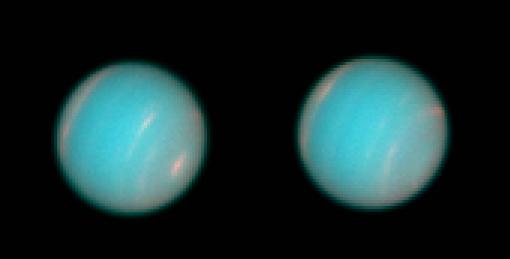
Hubble Space Telescope Wide Field Planetary Camera 2 Observations of Neptune Neptune, Hubble Space Telescope